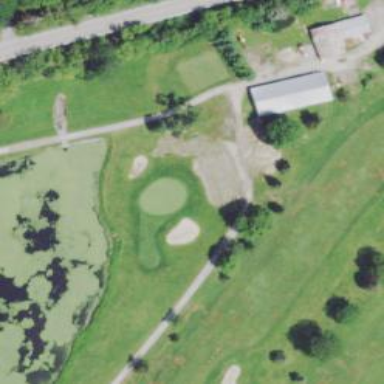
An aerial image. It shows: Path used for both walking and golf.